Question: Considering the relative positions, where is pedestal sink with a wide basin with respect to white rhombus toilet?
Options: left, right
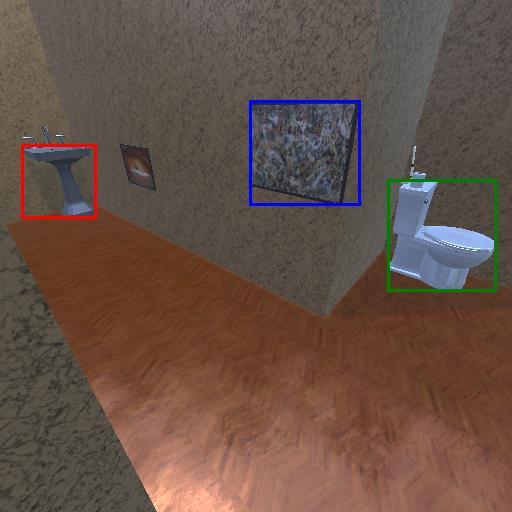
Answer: left